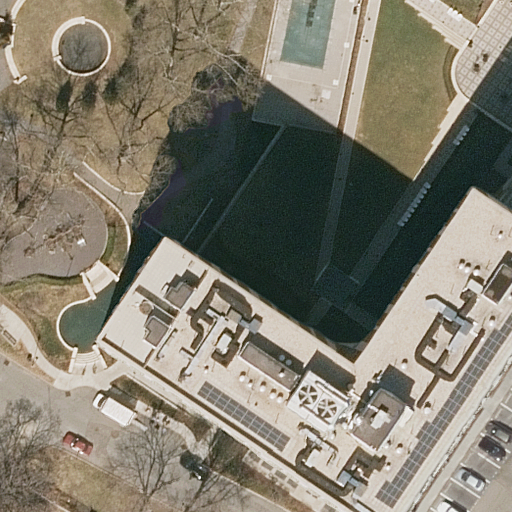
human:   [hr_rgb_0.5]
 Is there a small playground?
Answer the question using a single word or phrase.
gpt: no

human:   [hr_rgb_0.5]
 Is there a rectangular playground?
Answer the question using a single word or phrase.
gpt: no

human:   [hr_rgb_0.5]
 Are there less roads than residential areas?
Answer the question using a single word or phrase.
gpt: no

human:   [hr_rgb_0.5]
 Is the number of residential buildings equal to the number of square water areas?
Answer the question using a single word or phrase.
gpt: no

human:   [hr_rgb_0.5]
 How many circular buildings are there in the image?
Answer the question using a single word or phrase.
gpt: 0

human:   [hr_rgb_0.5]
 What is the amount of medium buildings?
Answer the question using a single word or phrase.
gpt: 0

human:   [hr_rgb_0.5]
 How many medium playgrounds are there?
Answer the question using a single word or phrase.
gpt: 1

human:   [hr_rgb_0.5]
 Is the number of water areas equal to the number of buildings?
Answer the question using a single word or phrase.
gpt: yes

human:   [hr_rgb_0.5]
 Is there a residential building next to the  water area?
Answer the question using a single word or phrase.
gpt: yes

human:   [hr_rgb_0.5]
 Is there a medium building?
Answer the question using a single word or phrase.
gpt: no

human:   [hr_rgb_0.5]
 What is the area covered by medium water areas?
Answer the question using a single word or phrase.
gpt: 106m2

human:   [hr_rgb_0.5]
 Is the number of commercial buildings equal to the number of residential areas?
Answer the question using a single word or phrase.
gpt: no

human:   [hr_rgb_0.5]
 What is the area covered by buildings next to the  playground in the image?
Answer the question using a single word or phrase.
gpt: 2595m2

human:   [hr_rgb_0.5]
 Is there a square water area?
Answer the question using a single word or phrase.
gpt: no

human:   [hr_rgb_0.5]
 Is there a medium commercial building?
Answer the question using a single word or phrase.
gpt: no

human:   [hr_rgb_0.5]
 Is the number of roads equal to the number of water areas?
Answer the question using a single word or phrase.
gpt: yes

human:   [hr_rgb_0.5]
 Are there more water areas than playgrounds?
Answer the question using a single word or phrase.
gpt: no

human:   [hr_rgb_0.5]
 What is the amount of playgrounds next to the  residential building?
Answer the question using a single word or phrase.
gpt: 1

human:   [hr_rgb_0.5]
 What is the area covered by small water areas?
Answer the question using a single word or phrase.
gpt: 0m2

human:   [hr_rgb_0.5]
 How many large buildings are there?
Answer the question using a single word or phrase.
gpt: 1

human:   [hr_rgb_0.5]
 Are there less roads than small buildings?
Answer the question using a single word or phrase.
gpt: no

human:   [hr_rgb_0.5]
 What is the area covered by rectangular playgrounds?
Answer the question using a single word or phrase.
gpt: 0m2

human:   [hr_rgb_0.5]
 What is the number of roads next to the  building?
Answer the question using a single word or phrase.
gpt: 1

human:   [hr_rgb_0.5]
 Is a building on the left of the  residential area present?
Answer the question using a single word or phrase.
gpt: no

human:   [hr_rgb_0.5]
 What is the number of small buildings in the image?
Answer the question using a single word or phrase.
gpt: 0

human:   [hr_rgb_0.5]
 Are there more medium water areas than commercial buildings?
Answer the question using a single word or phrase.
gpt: yes

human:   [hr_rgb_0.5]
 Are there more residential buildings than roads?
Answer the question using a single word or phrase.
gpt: no

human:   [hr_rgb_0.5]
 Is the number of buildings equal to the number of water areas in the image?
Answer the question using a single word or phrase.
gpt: yes

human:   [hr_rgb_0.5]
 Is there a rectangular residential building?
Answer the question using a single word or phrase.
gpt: no

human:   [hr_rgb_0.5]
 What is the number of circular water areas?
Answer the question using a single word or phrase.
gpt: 0

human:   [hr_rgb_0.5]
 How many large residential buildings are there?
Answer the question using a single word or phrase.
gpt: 1

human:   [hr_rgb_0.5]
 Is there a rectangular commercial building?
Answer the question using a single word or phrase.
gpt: no

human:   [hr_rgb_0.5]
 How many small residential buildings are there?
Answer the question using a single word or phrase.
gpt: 0

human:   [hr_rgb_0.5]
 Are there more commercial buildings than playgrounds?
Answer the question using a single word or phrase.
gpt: no

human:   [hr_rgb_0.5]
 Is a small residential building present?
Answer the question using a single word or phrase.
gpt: no

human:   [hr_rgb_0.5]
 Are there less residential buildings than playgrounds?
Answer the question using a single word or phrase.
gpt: no